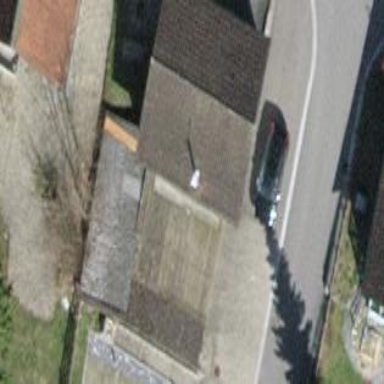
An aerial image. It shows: Building with tiled roof.